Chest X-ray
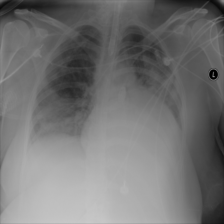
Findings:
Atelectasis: negative
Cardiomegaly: positive
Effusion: negative
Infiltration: positive
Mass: negative
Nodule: negative
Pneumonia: negative
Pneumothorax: negative
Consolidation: positive
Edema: negative
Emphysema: negative
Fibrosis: negative
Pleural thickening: negative
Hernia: negative